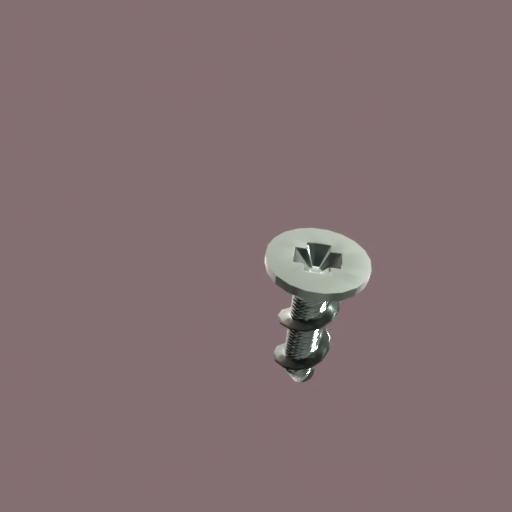
Label: screw